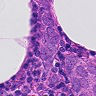
Metastatic tissue present: yes